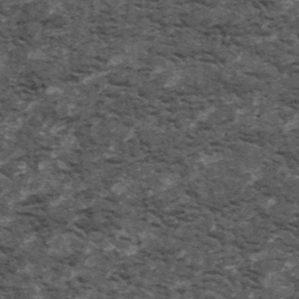
Label: frost